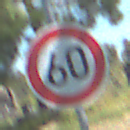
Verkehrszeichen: Geschwindigkeit60
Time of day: Midday
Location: Outdoor (Special)
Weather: PartlyCloudy
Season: NotSpecified
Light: Natural